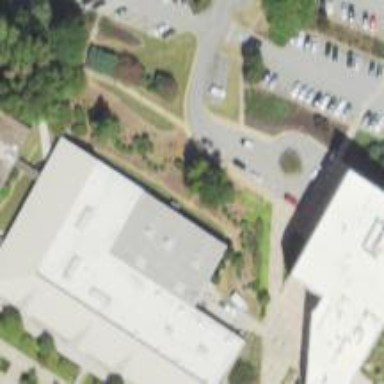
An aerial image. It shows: College building.